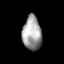
Tissue: skin
Cell type: Epithelial cells
Senescence score: 0.2648
Nuclear area (px): 636
Mean DAPI intensity: 160.226